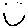
Label: smiley face